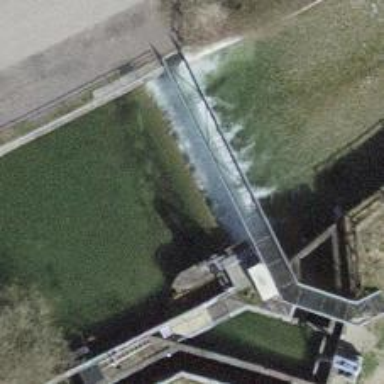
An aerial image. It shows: Weir in waterway.